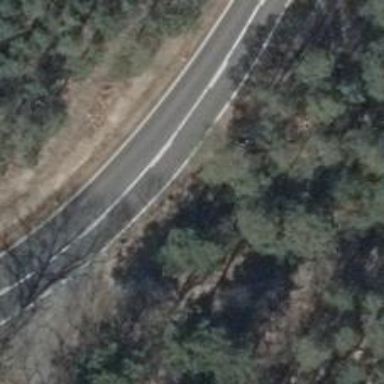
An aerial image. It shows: Tertiary road with asphalt surface.